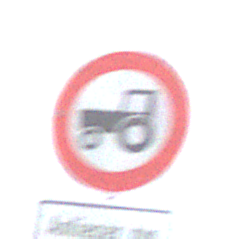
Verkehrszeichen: VerbotKraftfahrzeugeZuegeNichtSchneller25
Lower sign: SonstigeFahrzeugePersonengruppenFrei3
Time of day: Night
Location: Outdoor (Nature)
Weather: Overcast
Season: NotSpecified
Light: Artificial